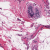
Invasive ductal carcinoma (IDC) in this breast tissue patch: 0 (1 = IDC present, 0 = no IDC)